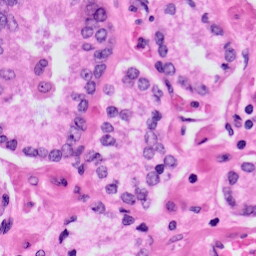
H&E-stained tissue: Prostate